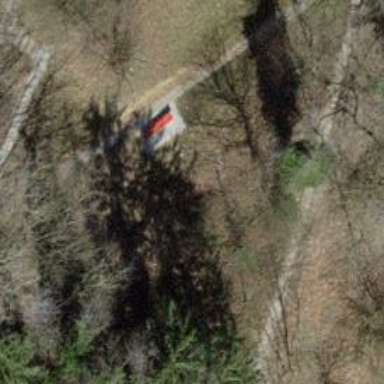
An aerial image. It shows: Red bench.